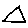
Label: triangle